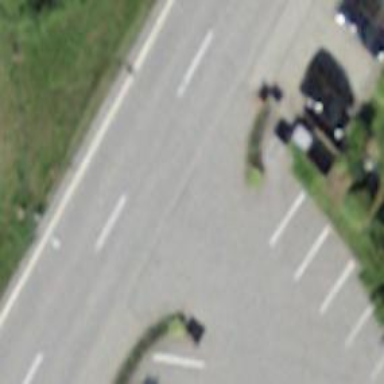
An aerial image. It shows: Secondary road with asphalt surface.